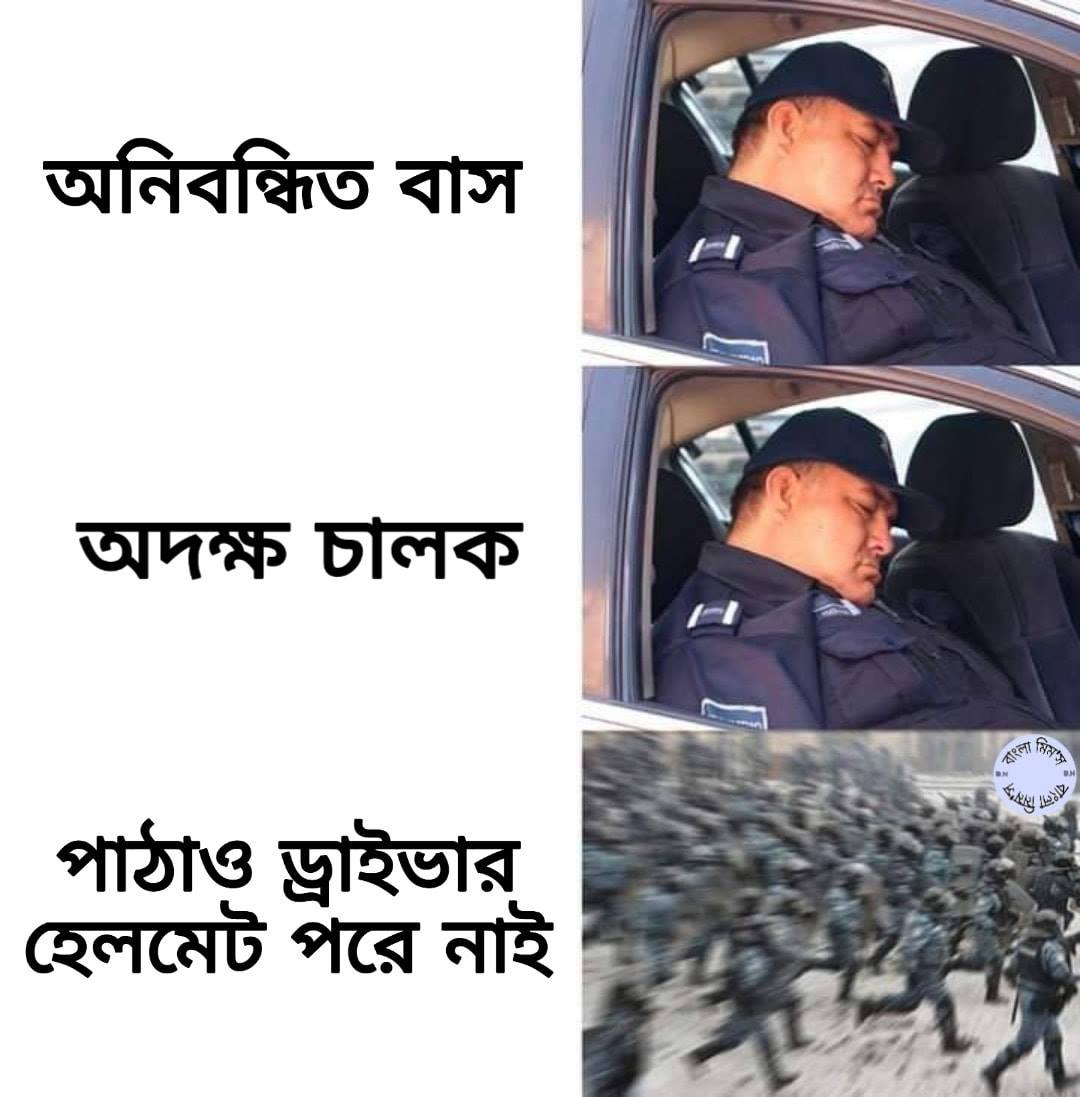
Caption: অনিবন্ধিত বাস       অদক্ষ চালক      পাঠাও ড্রাইভার হেলমেট পরে নাই
Label: hate